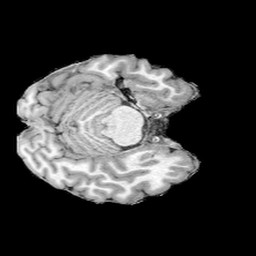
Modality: UNIT1
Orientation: axial